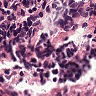
Metastatic tissue present: no